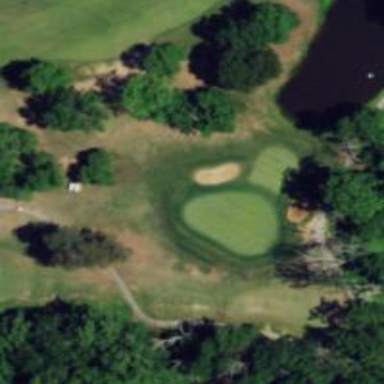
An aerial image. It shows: Golf hole.